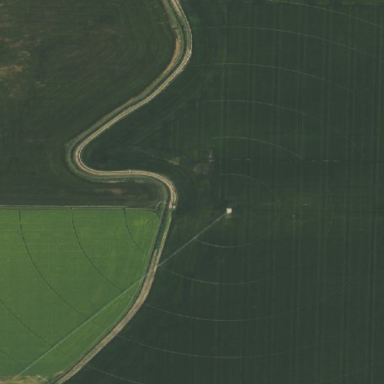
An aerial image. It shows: Farmland with pivot irrigation system.